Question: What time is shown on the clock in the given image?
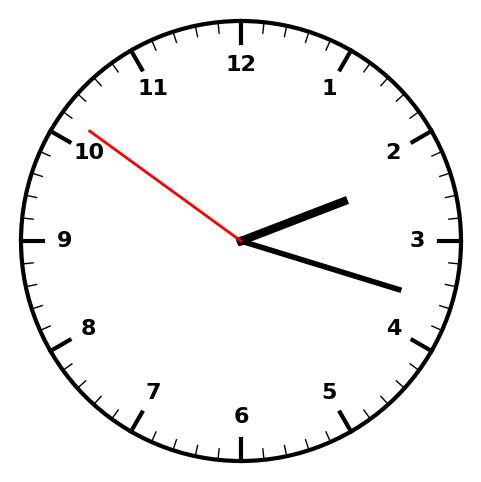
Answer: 02:17:51